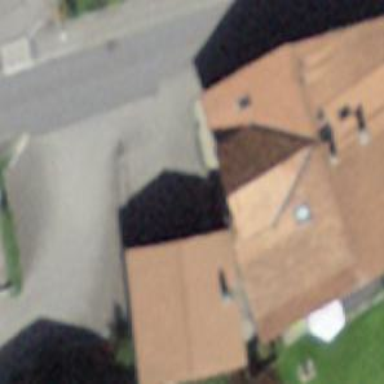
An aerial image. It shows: Garage building.